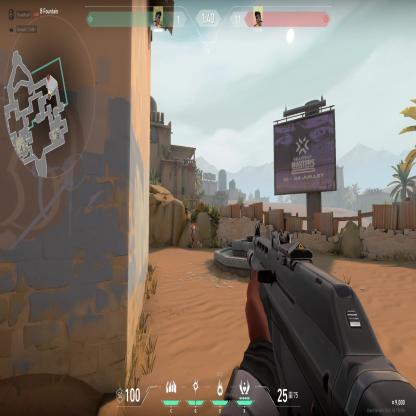
Label: enemy